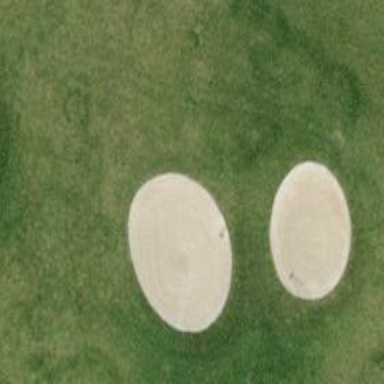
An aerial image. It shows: Sand bunker on golf course.